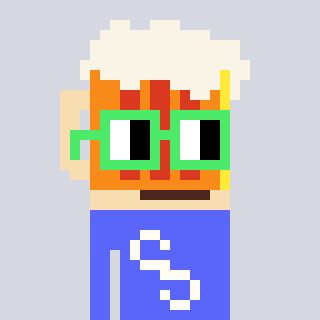
a pixel art character with square light green glasses, a beer-shaped head and a purple-colored body on a cool background